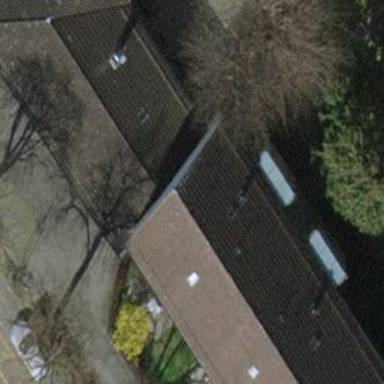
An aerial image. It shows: View of roof of building.